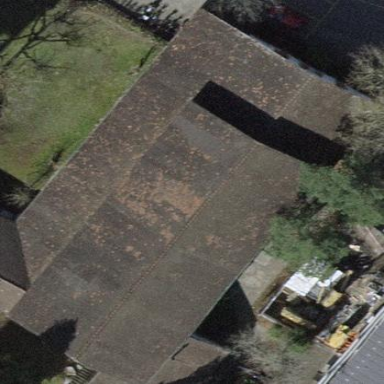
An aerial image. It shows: Building with gabled roof made of gray roof tiles.